Question: I'm trying to access an item in an api so I can start getting data from the json file, but I can't seem to get anything to work. I'm unable to log any of the data I'm trying to access to the console.

'''
$(function() {
$.ajax({
type: 'GET',
url: "xxx",
dataType: 'json',
success: function(data) {
return console.log('success', data);
return console.log(data[0].id);
},
beforeSend: function(xhr, settings) {
xhr.setRequestHeader('Authorization', 'Bearer ' + 'xxx');
}
});
});
'''
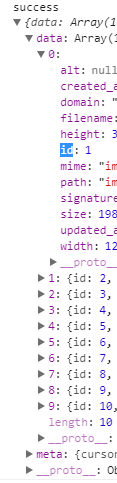
Answer: It isn't working because you are returning before the second 'console.log'. the 'return' statement is used to exit a function at that line and return the value of the rest of the line. You are returning then trying to do something after the return which actually is never ran.
<URL>
Remove the return statements and it should work.
'''
$.ajax({
type: 'GET',
url: "xxx",
dataType: 'json',
success: function(data) {
console.log('success', data);
console.log(data[0].id);
},
beforeSend: function(xhr, settings) {
xhr.setRequestHeader('Authorization', 'Bearer ' + 'xxx');
}
});
'''